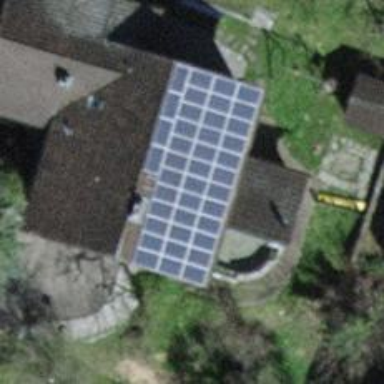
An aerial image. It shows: Small solar photovoltaic panel generator on the roof of building.